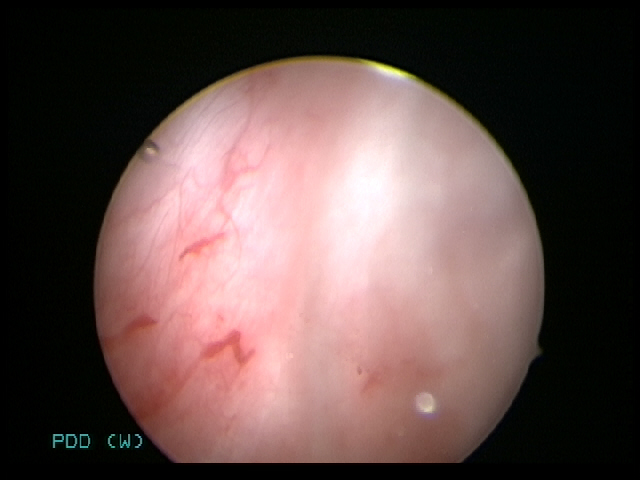
Modality: WLC
Class: Non-malignant
Subclass: BenignNOS
Lesion: L3
Morphology: Non-papillary
Bladder cancer association: No